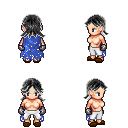
a pixel art fantasy rpg character, female body template, human, light skin, blue tattered cape, white pants, gray loose hair, metal gloves, brown slippers, four views (front, back, left, right), 2x2 character sprite sheet, small pixel art, hard edges, no anti-aliasing